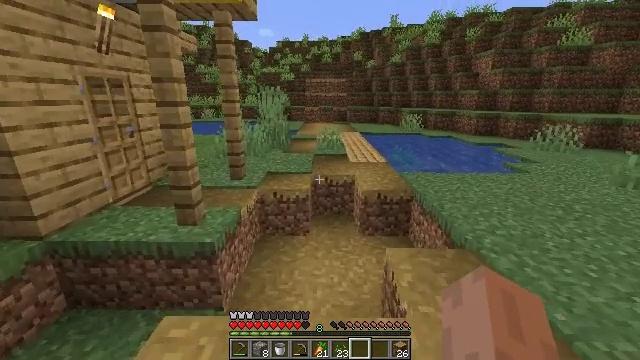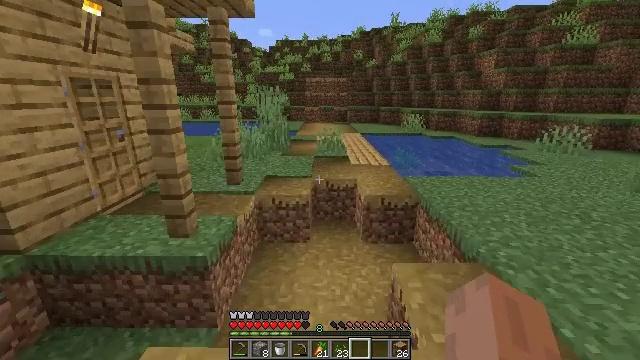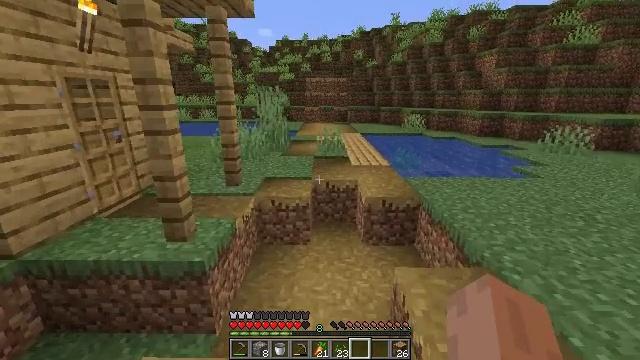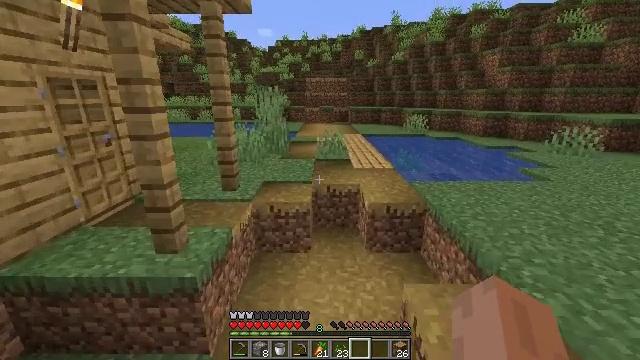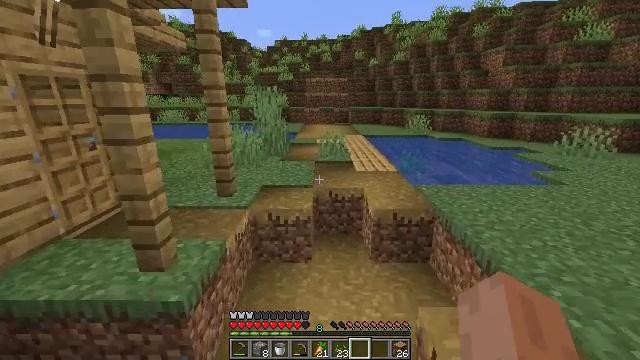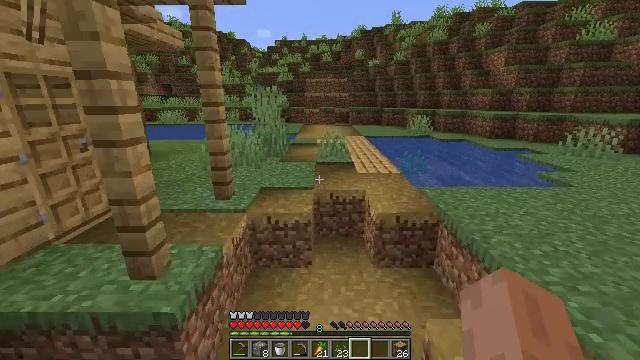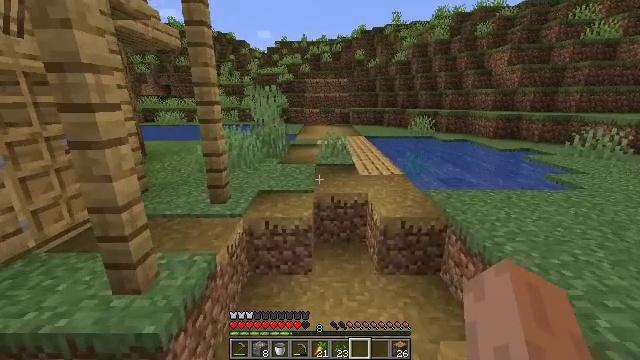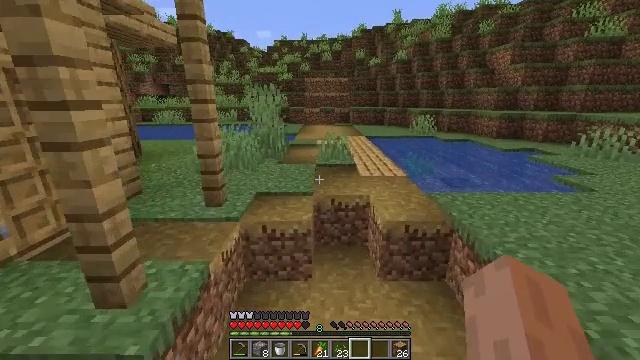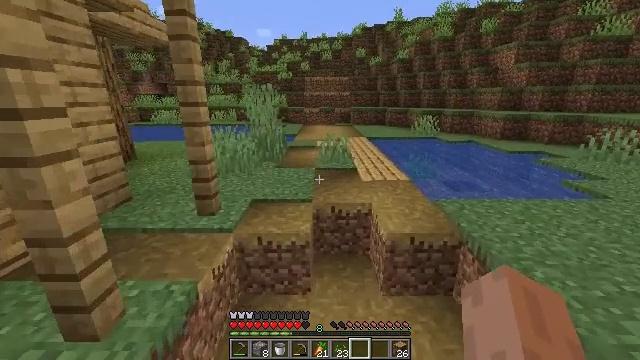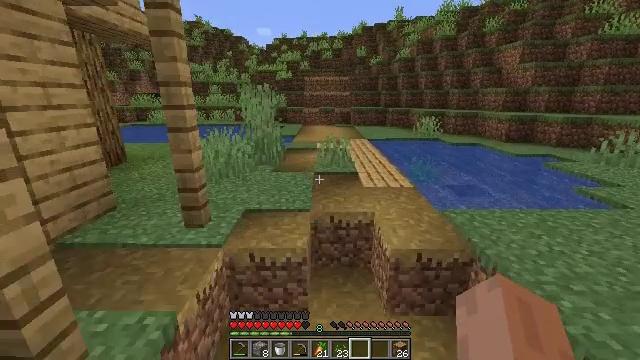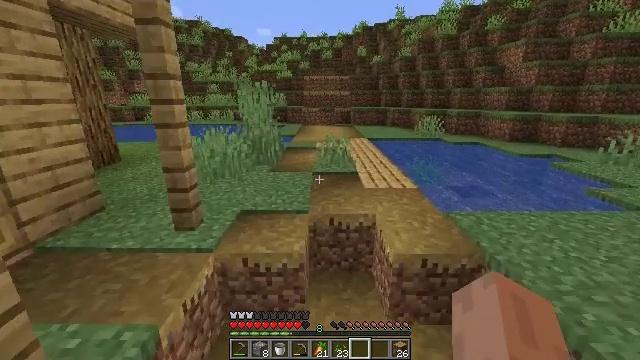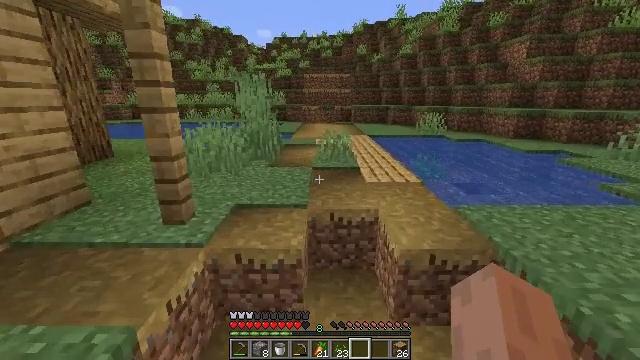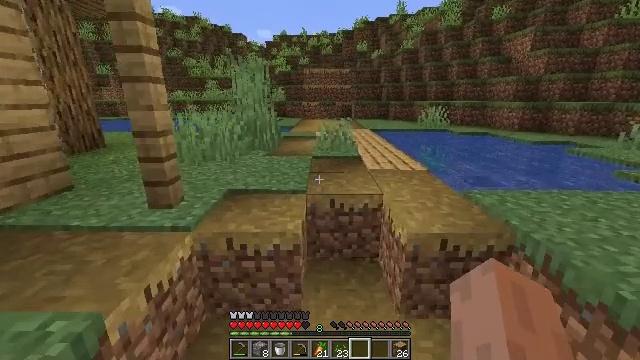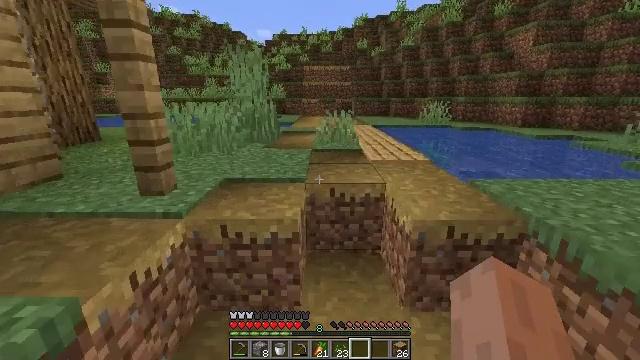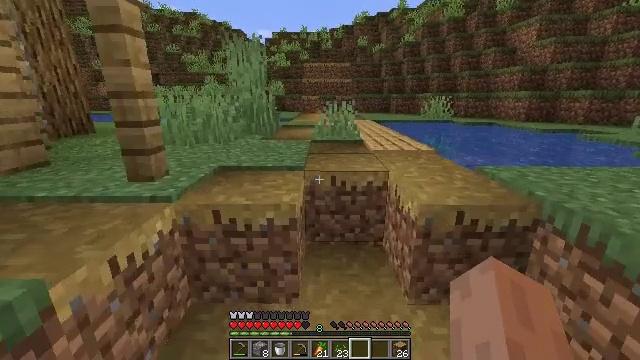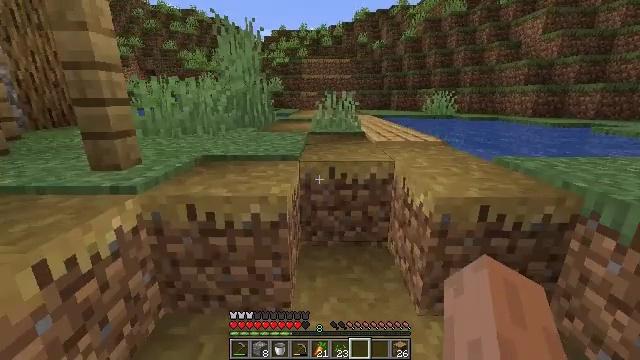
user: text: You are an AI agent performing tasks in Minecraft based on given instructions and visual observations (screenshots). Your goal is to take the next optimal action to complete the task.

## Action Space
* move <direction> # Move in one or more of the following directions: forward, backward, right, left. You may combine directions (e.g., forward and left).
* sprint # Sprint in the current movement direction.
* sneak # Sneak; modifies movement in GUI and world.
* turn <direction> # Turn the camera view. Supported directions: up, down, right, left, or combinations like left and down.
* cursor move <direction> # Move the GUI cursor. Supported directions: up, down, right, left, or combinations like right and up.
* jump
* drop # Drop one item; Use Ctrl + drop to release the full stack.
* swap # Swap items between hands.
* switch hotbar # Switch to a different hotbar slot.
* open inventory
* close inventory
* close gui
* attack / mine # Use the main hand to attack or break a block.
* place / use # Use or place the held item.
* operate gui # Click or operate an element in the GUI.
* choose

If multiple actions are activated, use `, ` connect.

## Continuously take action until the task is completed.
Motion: motion action
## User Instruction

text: Collect books by breaking the bookshelf.
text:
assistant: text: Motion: move forward
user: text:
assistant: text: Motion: move forward
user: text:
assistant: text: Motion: move forward
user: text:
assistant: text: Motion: move forward
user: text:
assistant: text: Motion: move forward
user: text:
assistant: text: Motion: move forward
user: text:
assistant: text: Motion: move forward
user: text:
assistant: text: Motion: move forward
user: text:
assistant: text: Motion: move forward
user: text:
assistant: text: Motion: move forward
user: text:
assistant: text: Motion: move forward
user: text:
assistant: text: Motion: move forward
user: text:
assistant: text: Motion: move forward
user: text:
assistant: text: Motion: move forward
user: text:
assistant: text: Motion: move forward
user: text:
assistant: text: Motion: move forward
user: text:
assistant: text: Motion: move forward
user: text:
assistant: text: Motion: move forward, turn left
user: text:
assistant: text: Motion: move forward, turn left
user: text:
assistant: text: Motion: move forward, turn left
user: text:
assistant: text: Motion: move forward, turn left
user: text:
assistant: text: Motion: move forward, turn left
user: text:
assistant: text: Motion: move forward, turn left
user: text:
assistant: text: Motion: move forward, turn left
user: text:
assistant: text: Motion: move forward
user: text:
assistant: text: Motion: move forward
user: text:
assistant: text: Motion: move forward, sprint
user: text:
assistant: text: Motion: move forward, sprint
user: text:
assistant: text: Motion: move forward, sprint
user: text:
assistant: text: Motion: move forward, sprint